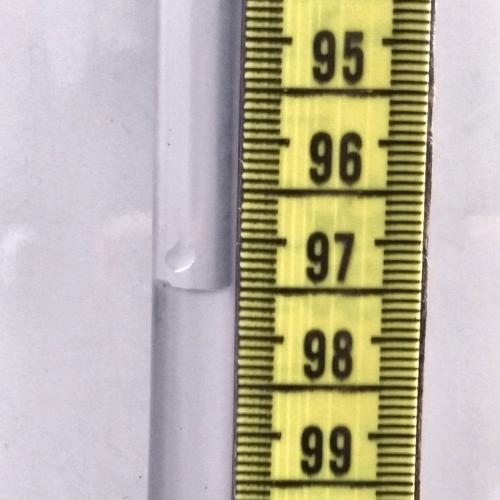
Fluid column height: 97.5 cm